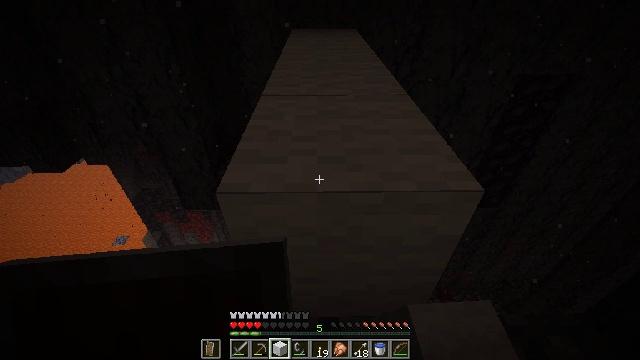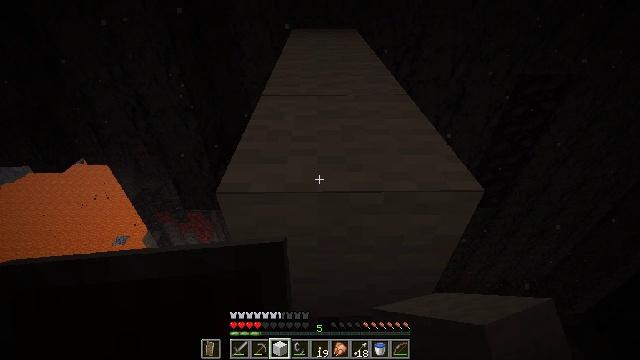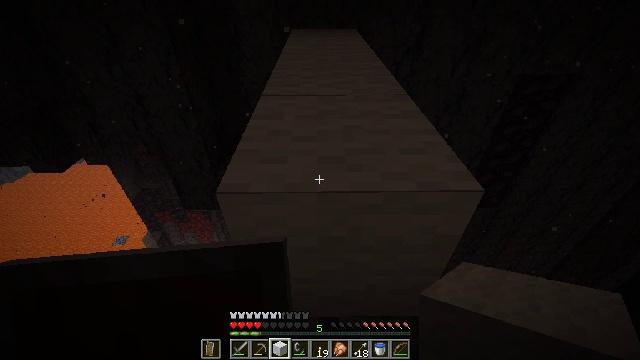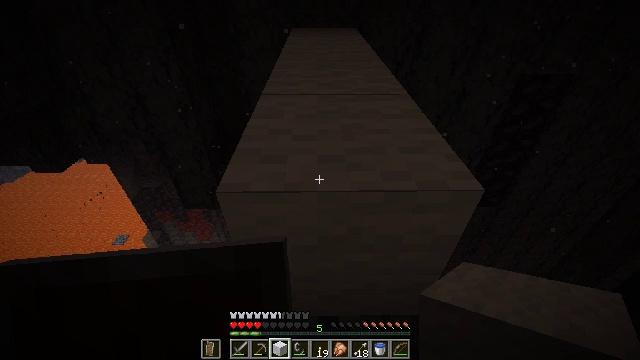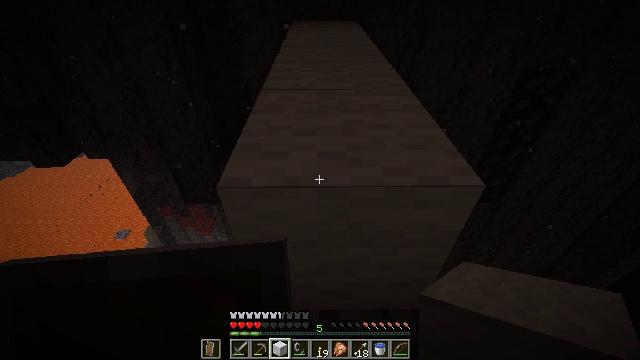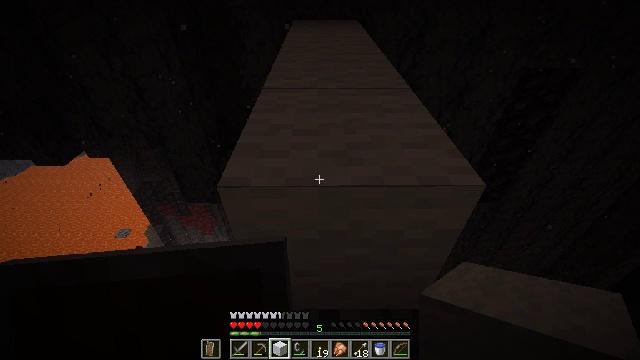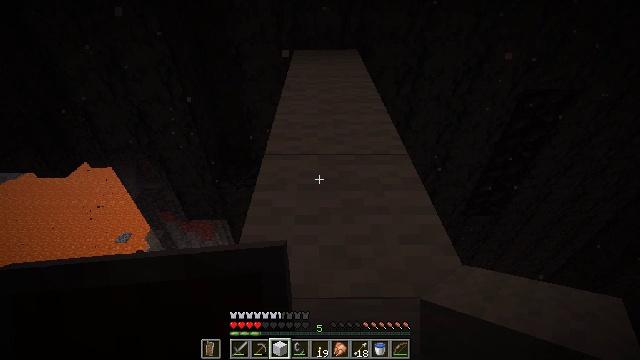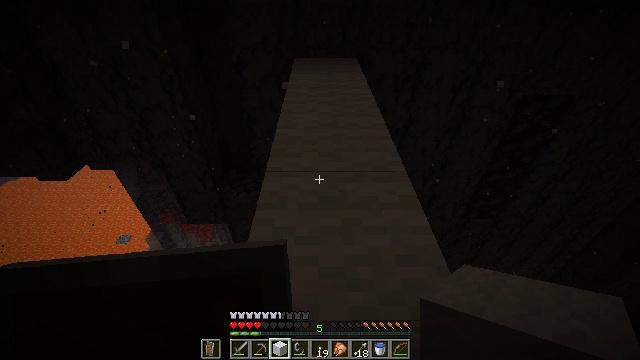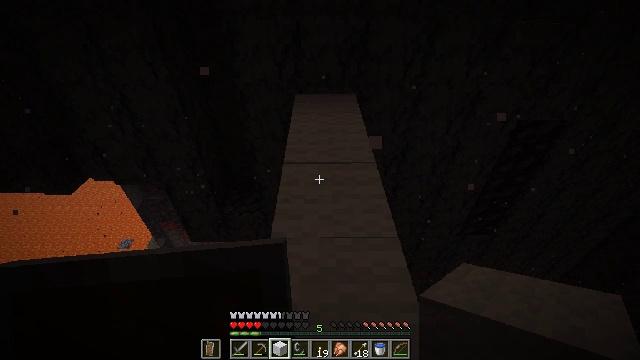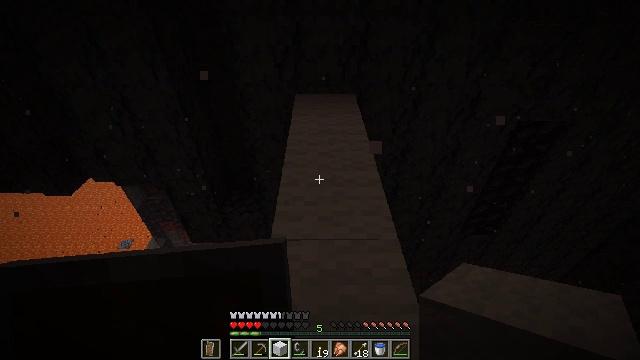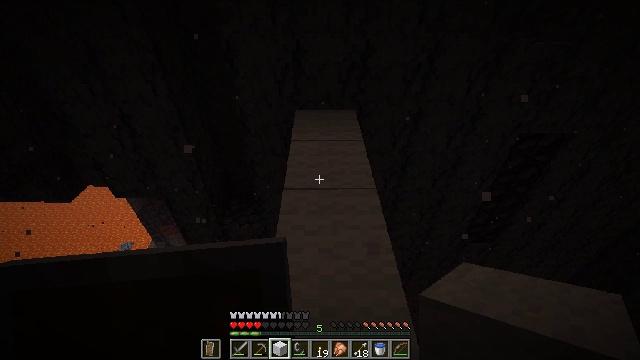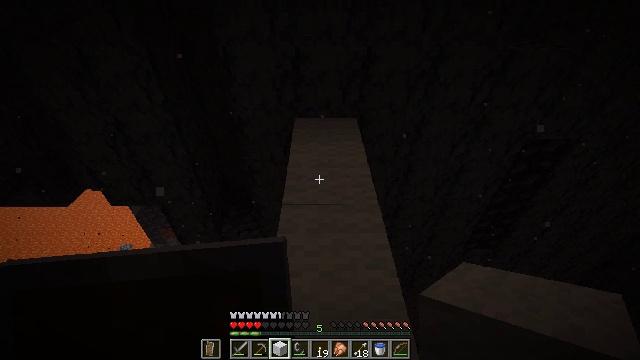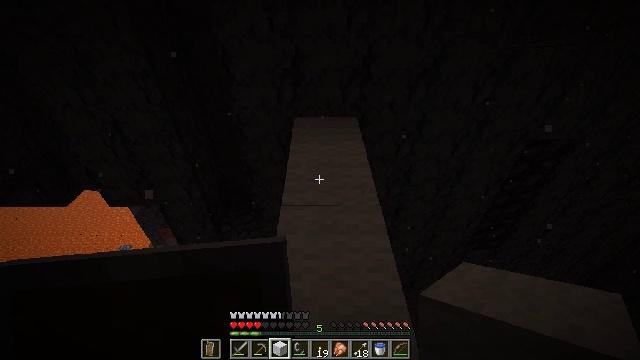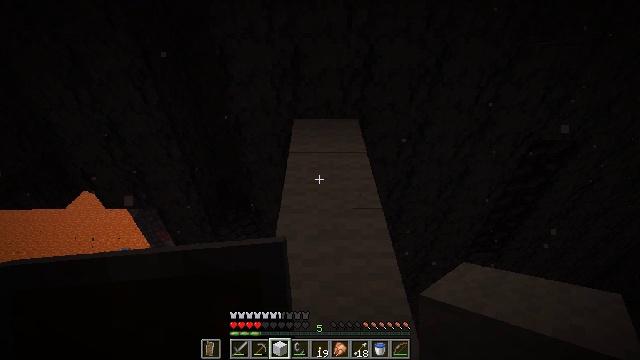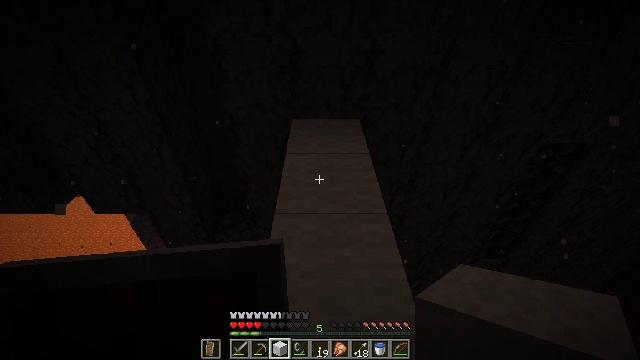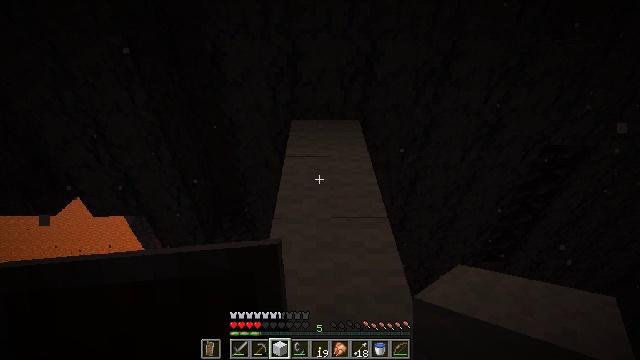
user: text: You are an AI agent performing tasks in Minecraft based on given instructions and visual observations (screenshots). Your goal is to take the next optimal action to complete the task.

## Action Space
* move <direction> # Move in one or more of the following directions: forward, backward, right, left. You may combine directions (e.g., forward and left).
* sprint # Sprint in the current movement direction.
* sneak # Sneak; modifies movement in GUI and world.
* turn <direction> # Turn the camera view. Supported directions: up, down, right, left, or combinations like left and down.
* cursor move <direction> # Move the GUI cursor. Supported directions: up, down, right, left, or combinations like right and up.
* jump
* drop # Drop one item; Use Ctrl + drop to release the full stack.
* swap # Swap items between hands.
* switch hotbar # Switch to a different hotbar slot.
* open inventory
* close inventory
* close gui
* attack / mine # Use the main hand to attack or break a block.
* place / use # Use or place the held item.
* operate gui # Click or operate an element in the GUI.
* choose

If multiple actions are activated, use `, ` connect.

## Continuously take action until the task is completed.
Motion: motion action
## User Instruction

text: Collect basalt for building.
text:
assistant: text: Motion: no_op
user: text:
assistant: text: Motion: no_op
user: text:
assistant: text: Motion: no_op
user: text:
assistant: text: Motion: turn down
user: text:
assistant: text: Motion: move forward
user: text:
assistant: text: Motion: move forward, jump
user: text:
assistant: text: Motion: move forward, jump
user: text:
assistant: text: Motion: move forward, jump
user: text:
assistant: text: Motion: move forward, jump
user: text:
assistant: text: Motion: move forward, jump
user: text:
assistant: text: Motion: no_op
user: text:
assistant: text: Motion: no_op
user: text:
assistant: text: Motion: no_op
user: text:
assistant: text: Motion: turn up
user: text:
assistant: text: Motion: no_op
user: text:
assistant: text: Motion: no_op
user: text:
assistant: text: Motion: turn up
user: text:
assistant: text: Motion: turn up
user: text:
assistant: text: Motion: turn up
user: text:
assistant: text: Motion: turn up
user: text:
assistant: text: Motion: turn up
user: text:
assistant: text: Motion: turn up
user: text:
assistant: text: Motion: turn up
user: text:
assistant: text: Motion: turn up
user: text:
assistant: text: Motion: turn up
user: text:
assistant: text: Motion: turn up
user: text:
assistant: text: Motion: no_op
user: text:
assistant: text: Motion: turn up
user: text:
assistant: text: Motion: turn up
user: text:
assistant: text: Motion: no_op